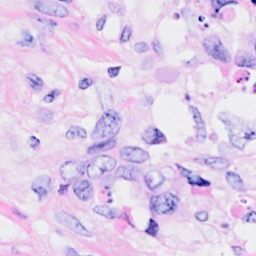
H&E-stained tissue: Breast